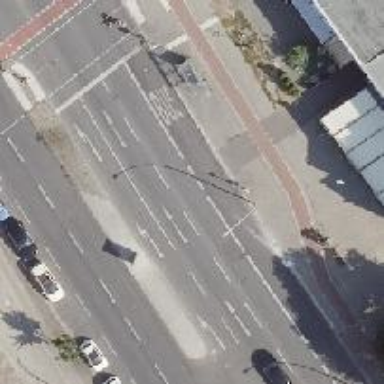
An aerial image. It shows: Secondary road with asphalt surface. There is cycle track on the right side.